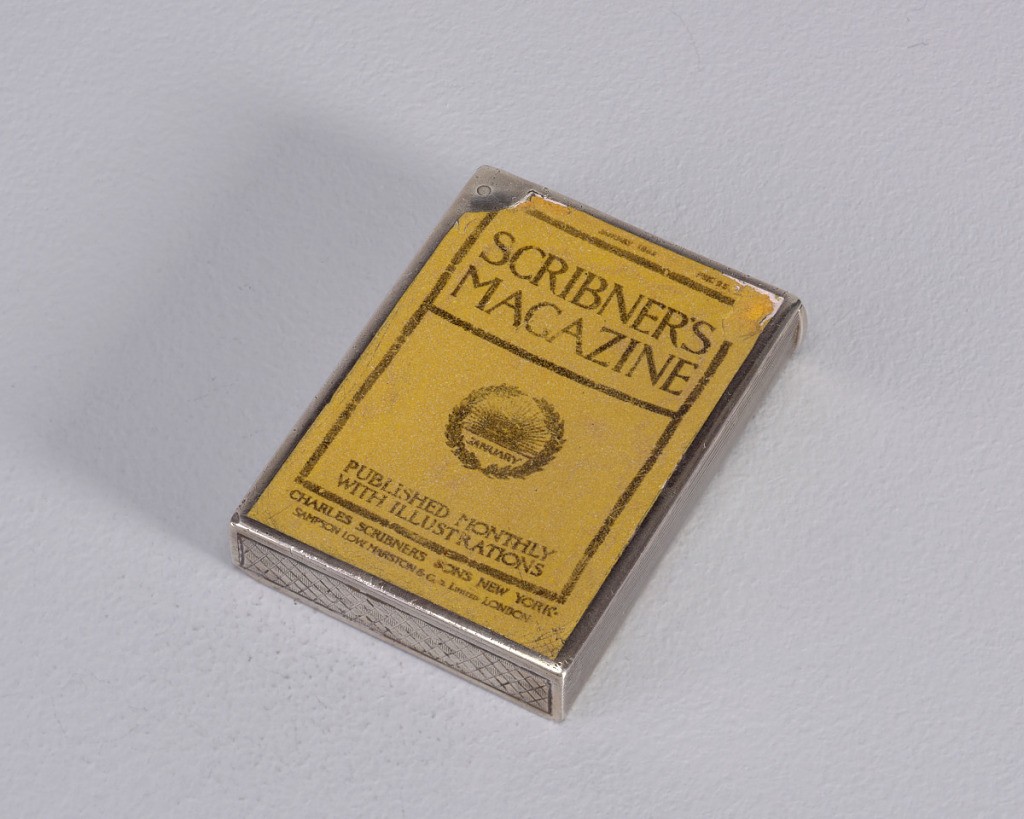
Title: "Scribner's Magazine"
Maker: Gorham Manufacturing Company, Providence, Rhode Island, USA, founded 1818
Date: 1891
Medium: Silver, enamel
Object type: Matchsafe
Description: Rectangular, with beige and black enameled front resembling the cover of a January issue of Scribner's Magazine. The right long side has incised, vertical lines intended to resemble pages. Reverse is undecorated except for the inscription "W.W. Hallock." Lid hinged on left. Striker of incised hatch marks on bottom.

Sterling 2867